В однородной плазме с концентрацией зарядов $n$ (число зарядов каждого знака в единице объема) все электроны, первоначально находящиеся в слое толщиной $d$, смещаются по нормали к этому слою на расстояние $d$.
Найти напряженность электрического поля в точках плоскости $S$ (см. рисунок).
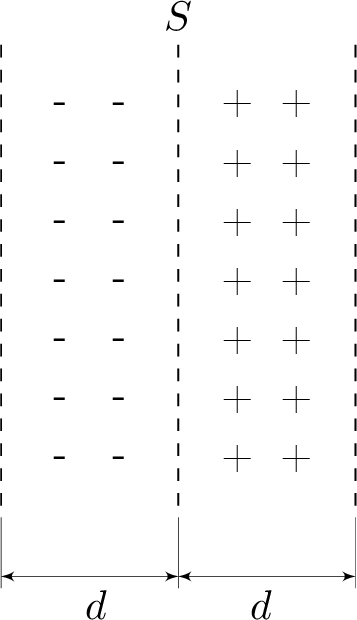
Ответ: $$ E_{s s}=\frac{e n d}{\varepsilon_{0}} $$
Темы:
T, Электричество, Электростатика, Напряженность, Плазма, Всероссийские